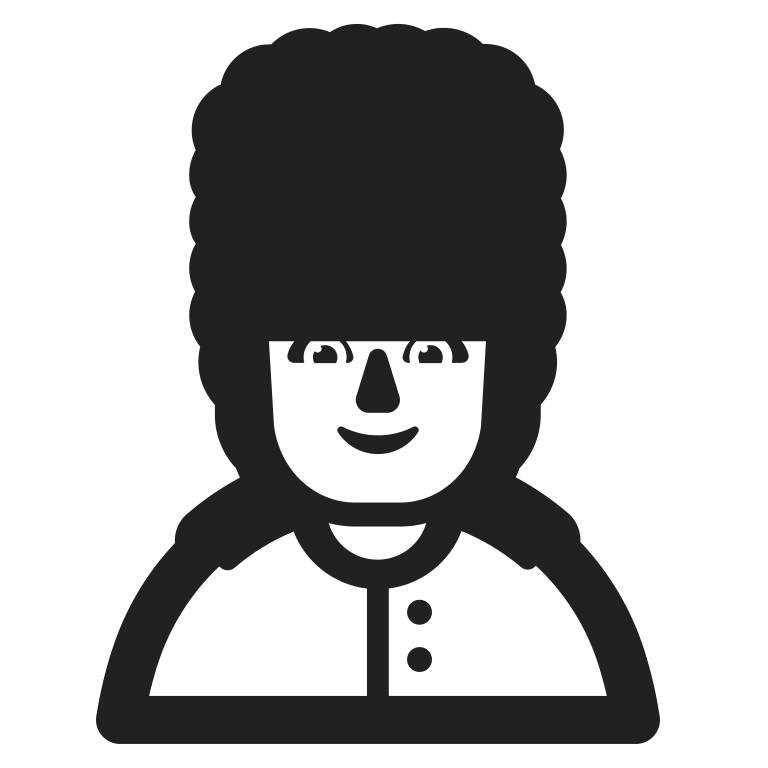
guard high contrast default